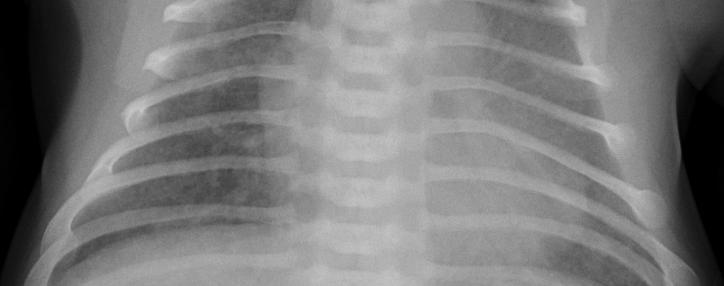
Diagnosis: PNEUMONIA